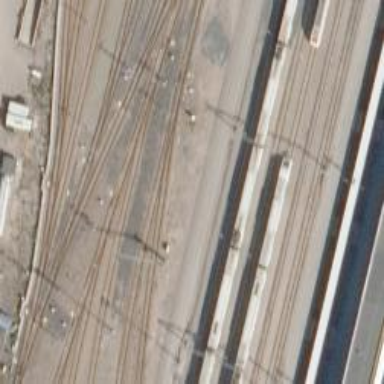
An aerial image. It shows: Rail yard with electrified contact lines for railway operations.